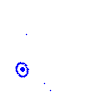
Particle: kaon